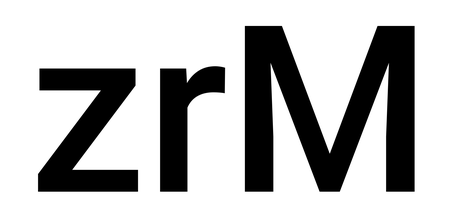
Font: Roboto_Medium